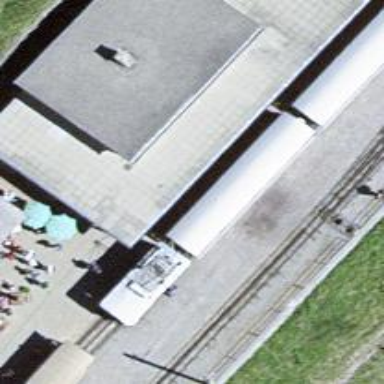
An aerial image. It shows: Paved public transport platform at railway station.